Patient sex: M
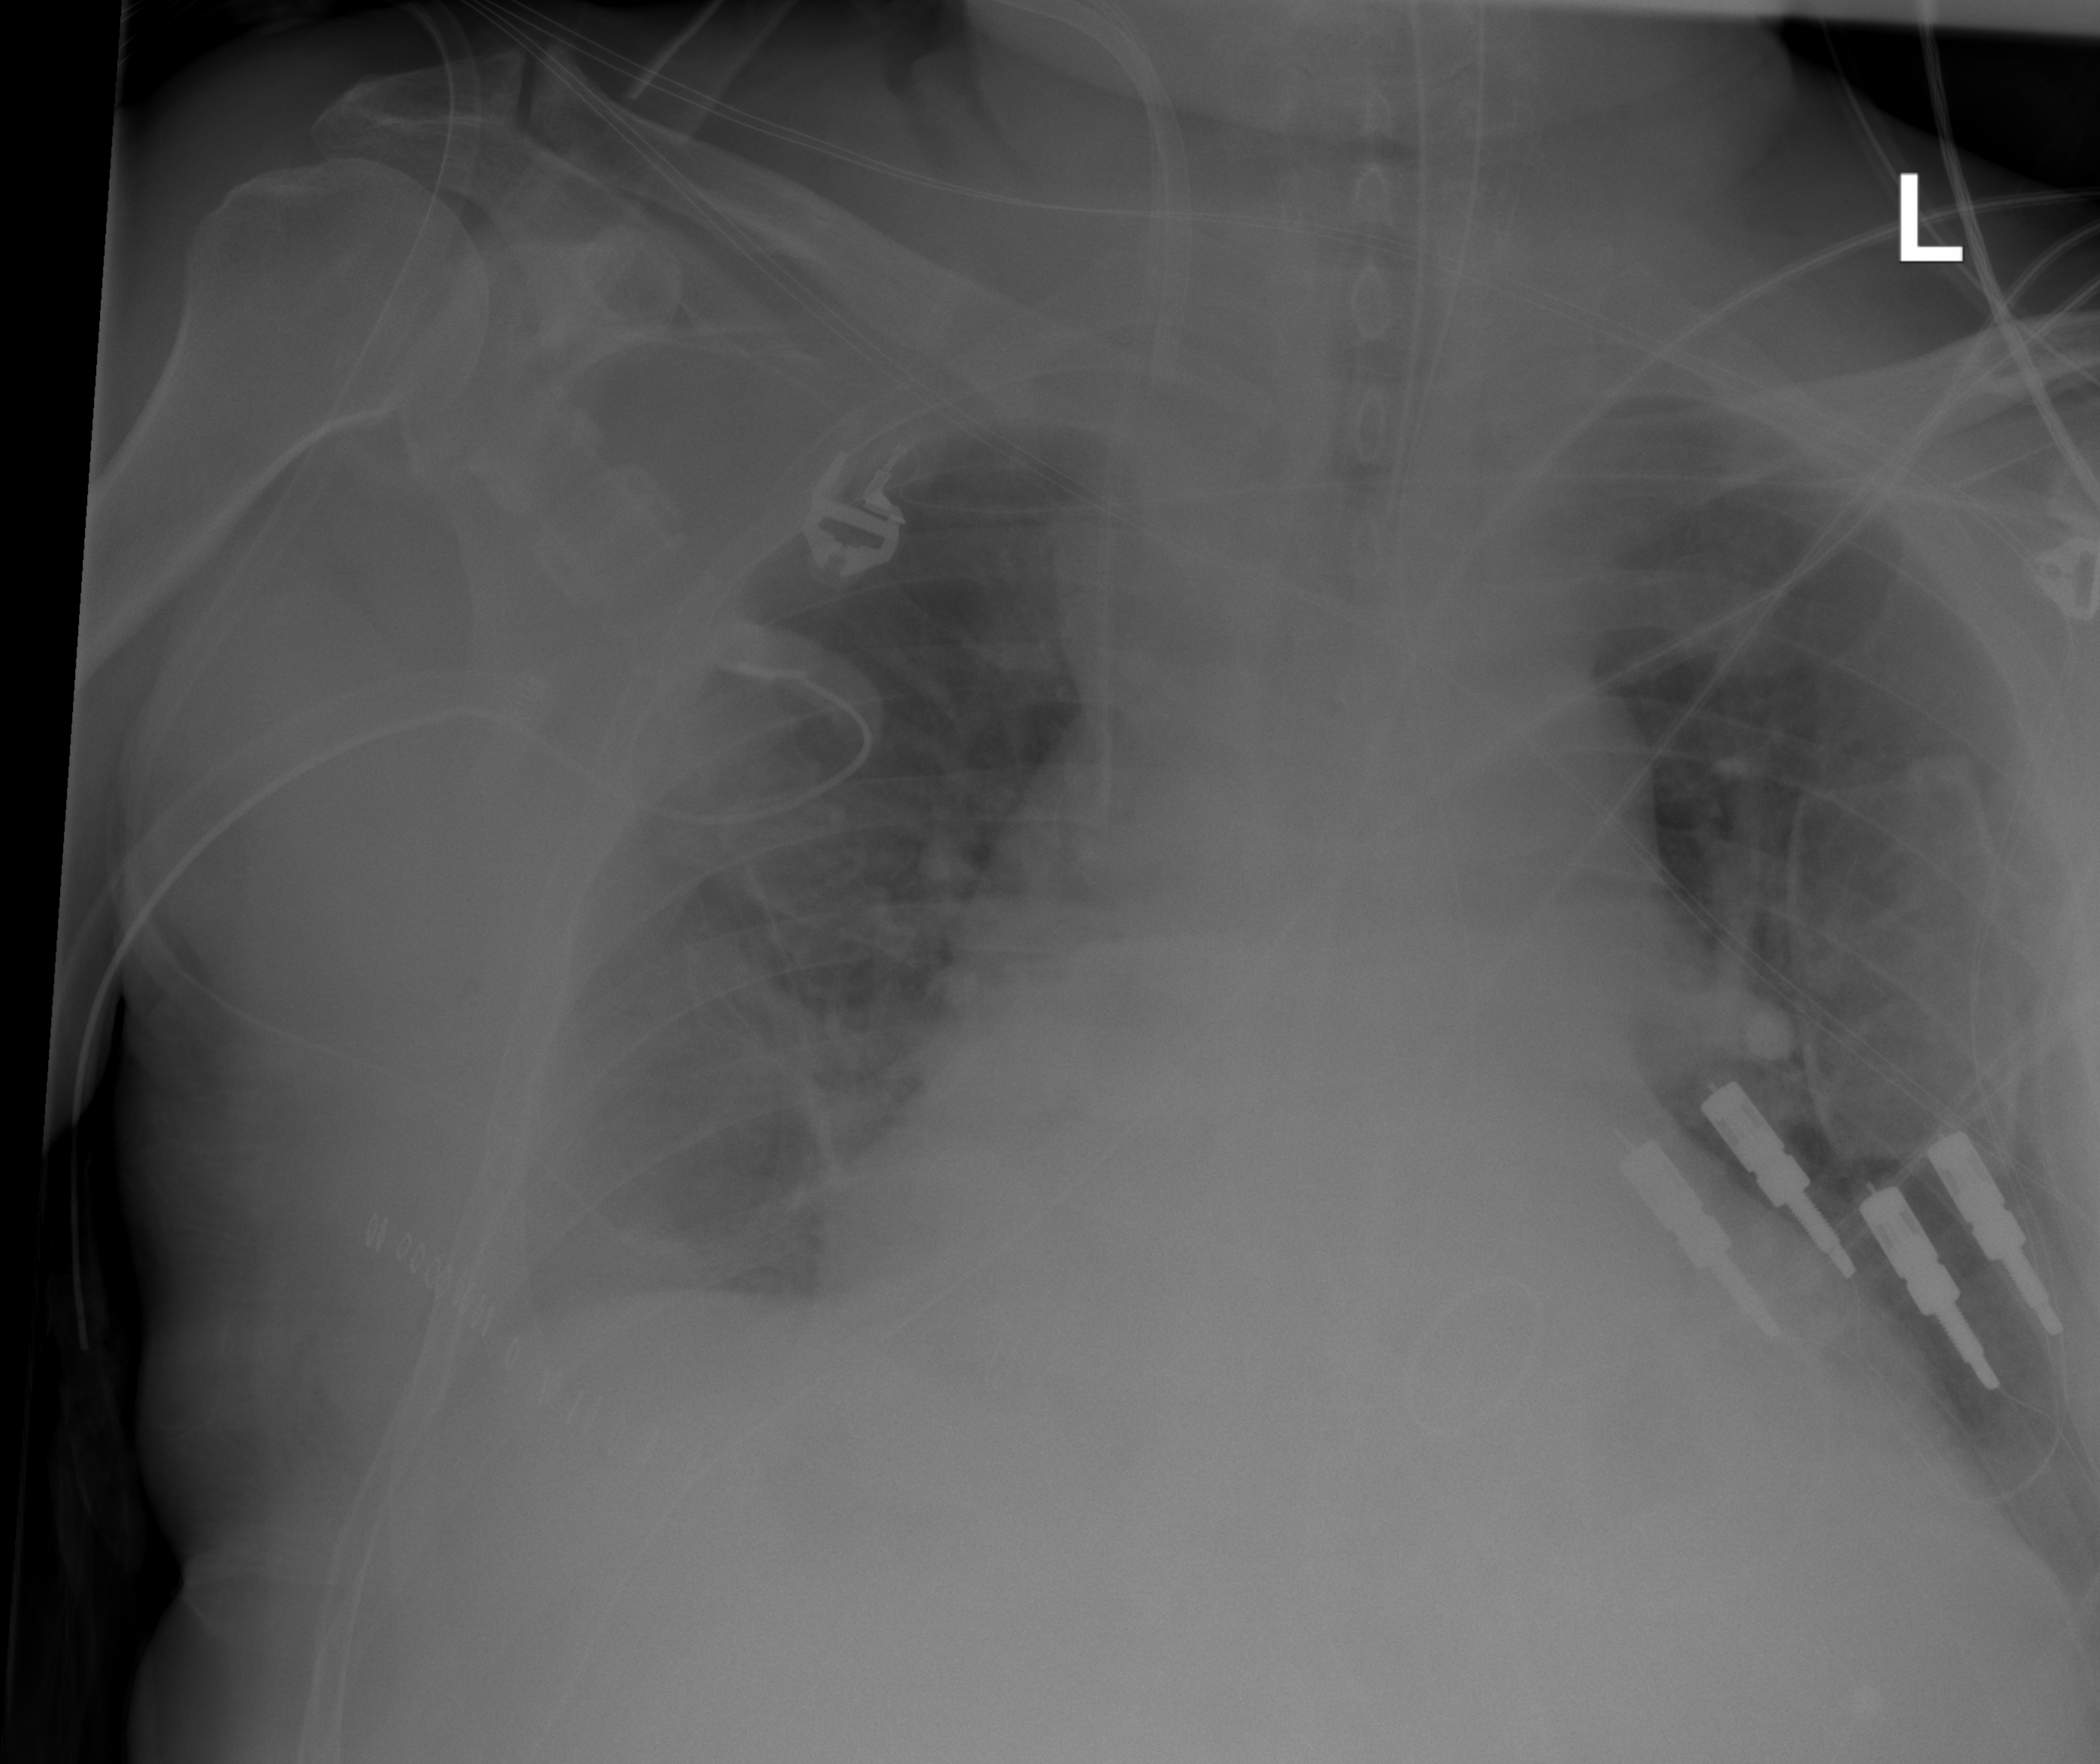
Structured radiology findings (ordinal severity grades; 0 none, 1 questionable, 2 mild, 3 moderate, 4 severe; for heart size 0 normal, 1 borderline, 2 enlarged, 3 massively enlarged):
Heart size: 2
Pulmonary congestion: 0
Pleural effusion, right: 1
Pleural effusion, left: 1
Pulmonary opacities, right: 1
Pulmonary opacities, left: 0
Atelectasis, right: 2
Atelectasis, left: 1